The image is a wavelet scalogram (time versus scale/frequency) of a rolling-element bearing's vibration signal. Diagnose the bearing from this image, choosing from: normal, inner_race, outer_race, ball.
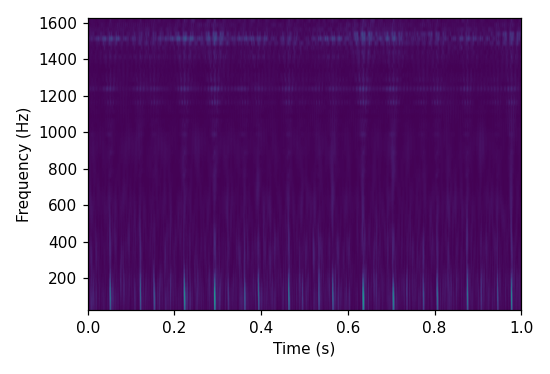
Answer: inner_race